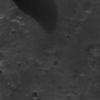
Atmospheric dust classification: not_dusty